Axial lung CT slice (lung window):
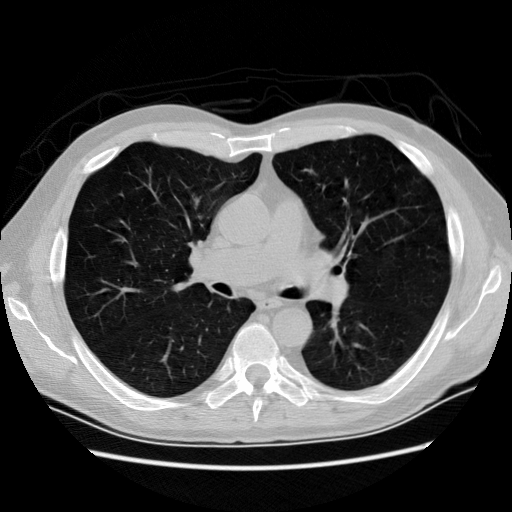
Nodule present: no